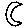
Label: moon